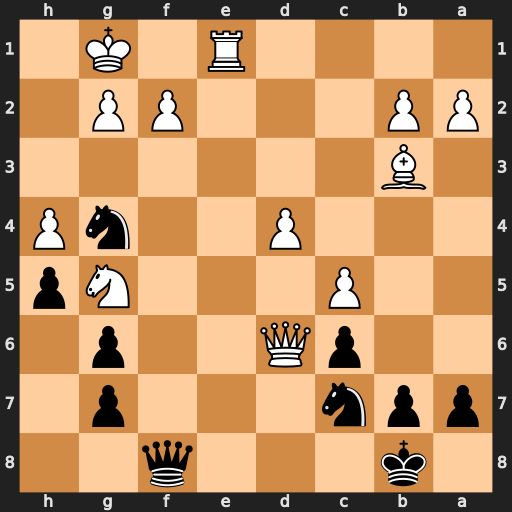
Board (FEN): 1k3q2/ppn3p1/2pQ2p1/2P3Np/3P2nP/1B6/PP3PP1/4R1K1
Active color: b
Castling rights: -
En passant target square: -
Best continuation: Qxf2+ Kh1 Qxe1#